Field crop: tomato
Growth stage: 2
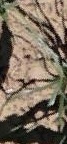
Species: cyperus